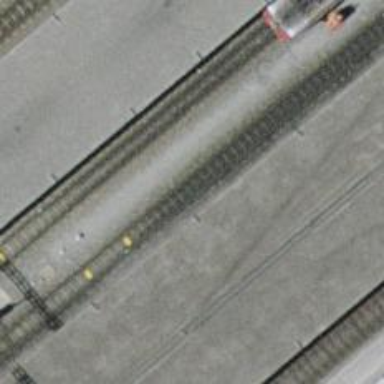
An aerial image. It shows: Narrow gauge railway with electrified contact lines.